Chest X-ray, PA view. Patient: 43 years old, sex F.
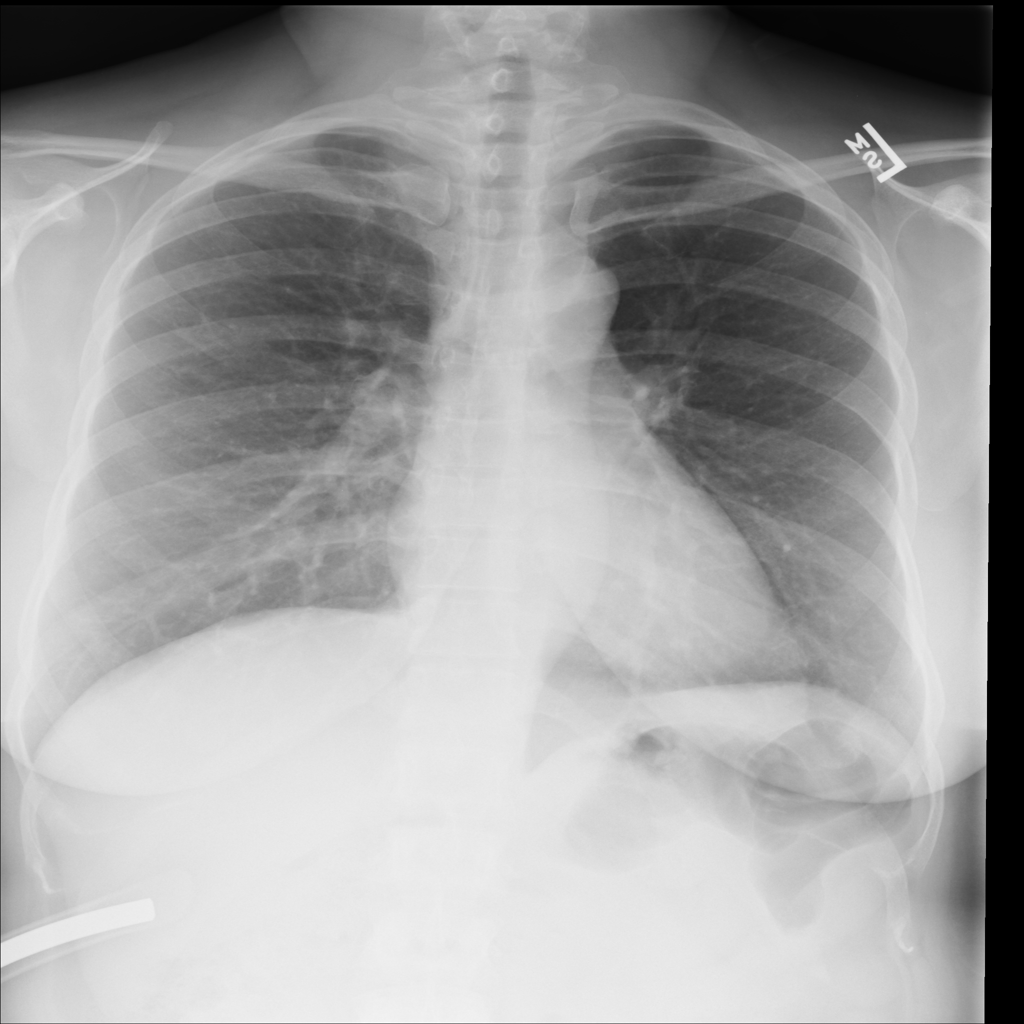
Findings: No Finding